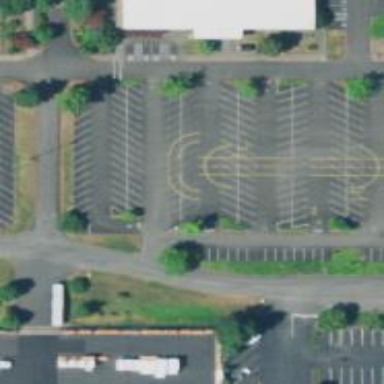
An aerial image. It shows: Asphalt road designated for service vehicles.